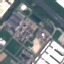
Label: Industrial